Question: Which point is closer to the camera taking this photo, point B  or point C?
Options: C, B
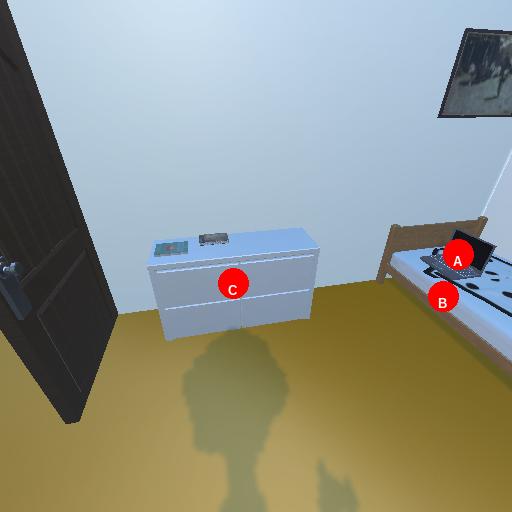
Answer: C